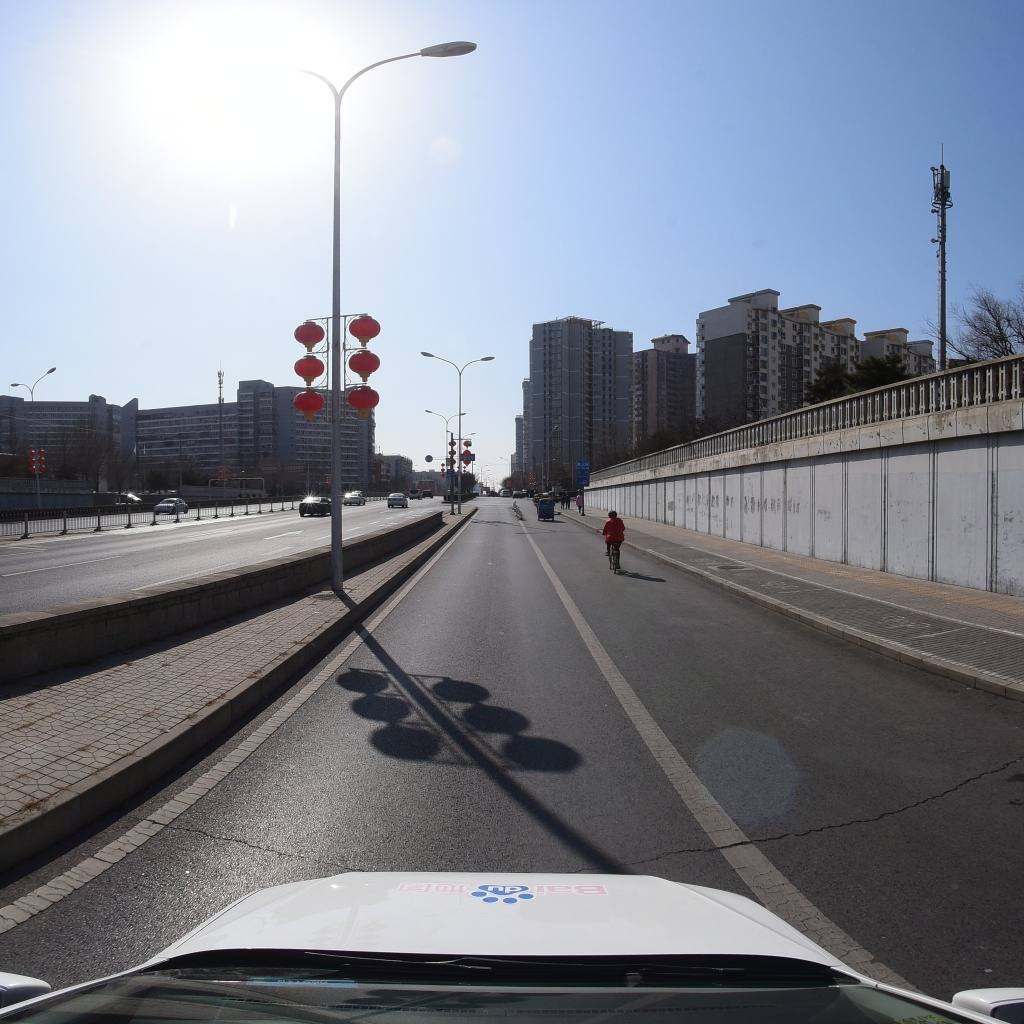
Region: Fengtai
Road damage annotations: transverse crack, transverse crack